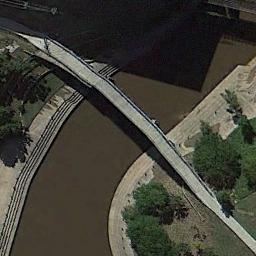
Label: bridge